Question: I want to implement something like this using JSF.(part of search screen)
More and more new rows will be added dynamically onclick of "" button and the row will be removed on click of "" button. The question is about binding the values (user input in those dynamically created rows) to the backing model.
I have created a session scoped backing bean. Some portions of the code,
'''
public class BackingBean{
//other code
private List<Criteria> searchFilters; // Each criteria is bound to a row
public void init(){
//init code
}
public void addEmptyCriteria(){
searchFilters.add(MyFactory.createNewCriteria());
}
}
'''
Action of button triggers addEmtpyCriteria method and rerenders(using a4j) the entire section(with new rows).
This is just a boilerplate and everything works fine as long as the bean is session scoped. But its more intuitive to have it in request scope. A single search is a single request made by the user and in no way is tied to the user session. Also having it in session,forces the developer to clear/remove the backingbean from session inorder to display a fresh search screen.
Is there a better way of doing this? Is it right to have it in session scope ?
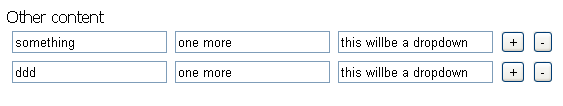
Answer: When you're on JSF 2.0, then you can just put the bean in the 'view' scope.
'''
@ManagedBean
@ViewScoped
public class BackingBean {
// ...
}
'''
When you're still on JSF 1.x, then your best bet is using <URL>. Make your bean request scoped and add the following to the JSF page:
'''
<a4j:keepAlive beanName="managedBeanName" />
'''
If you wasn't using Ajax4jsf, then I would have suggested <URL>. It does basically the same.
'''
<t:saveState value="#{managedBeanName}" />
'''